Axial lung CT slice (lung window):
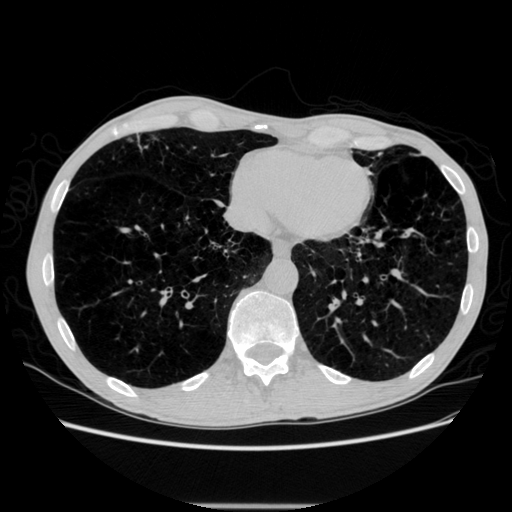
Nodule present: no